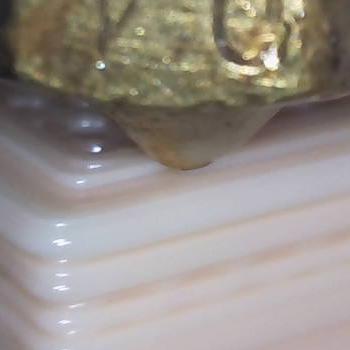
Flow rate: 79%